Question: I am not able to achieve the desired layout of the views with the auto layout in >iOS6.
I have UIView1 and UIView3 which are fixed to the parent view (correspondingly with the TopSpaceToSuperview, BottomSpaceToSuperView and FixedHeight) and they behave as expected when the parent view changes the height.
Which constraints should I specify in the IB for the UIView2 if I want it to maintain the same proportional distance to its siblings (UIView1 and UIView3) when the parent view changes the height? (as displayed in the image)

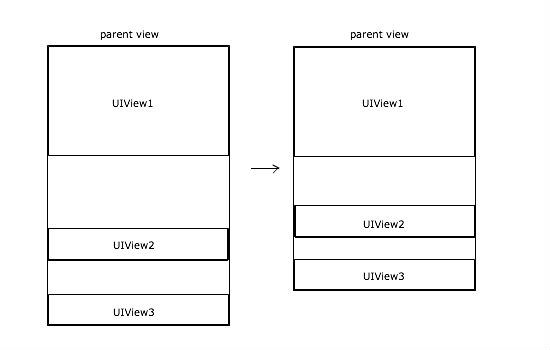
Answer: The way to do this is to use invisible "spacer" views between your views.
You can't have relatively sized spaces so use these views instead.
Where the current spaces are place a UIView in each.
Then (in code as you can't do this in IB) set a height constraint between these with the correct multiplier that you want.
i.e.
'''
[NSLayoutConstraint constraintWithItem1:spacer2
attribute:NSLayoutAttributeHeight
relation:NSLayoutRelationEqual
item2:spacer1
attribute:NSLayoutAttributeHeight
multiplier:0.5
constant:0];
'''
Then make the other views "stick" above and below these spacer views with 0 spacing.
Then you just have to hide these views and the auto layout will take care of the rest.